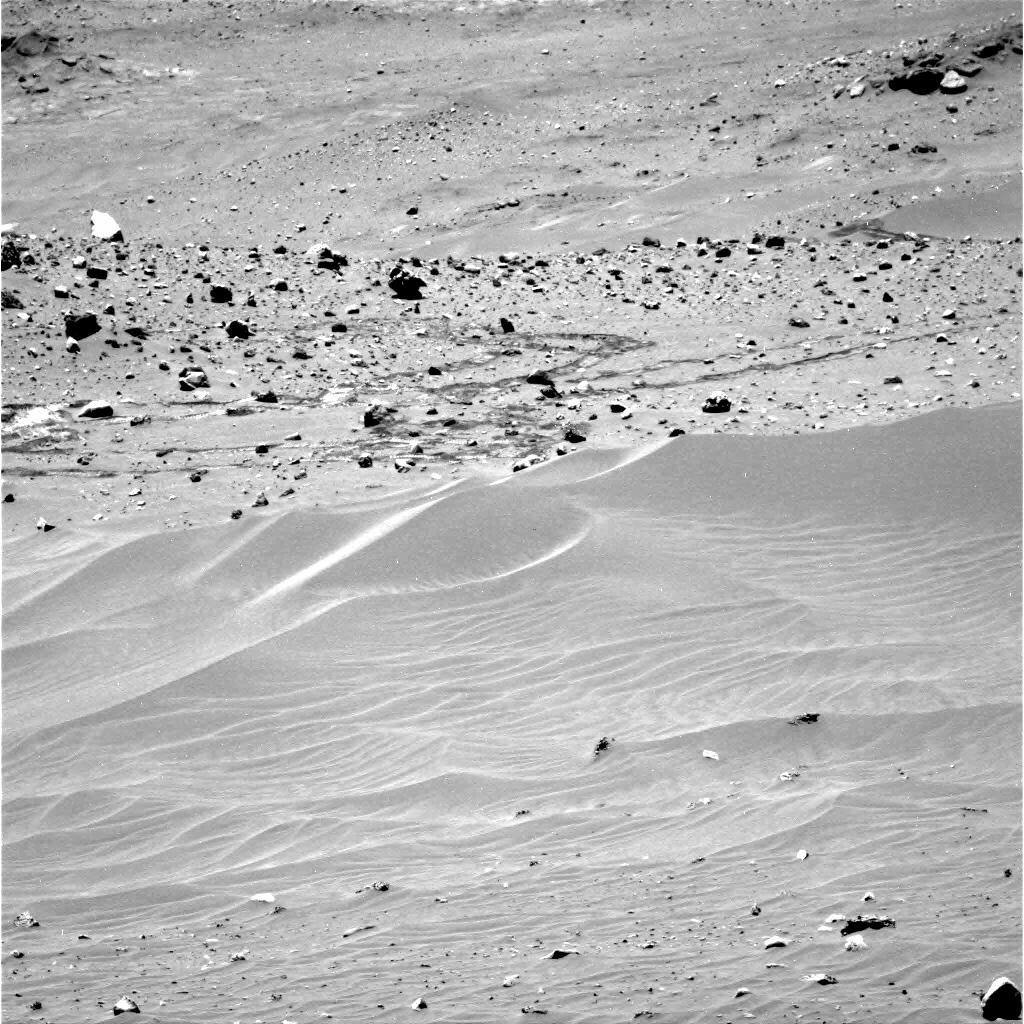
Terrain classes present: Bedrock, Gravel / Sand / Soil, Rock, Shadow